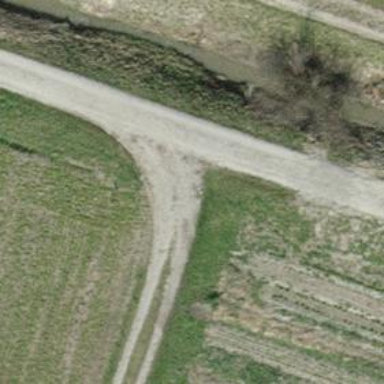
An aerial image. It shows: Track with pebblestone surface graded as grade3.